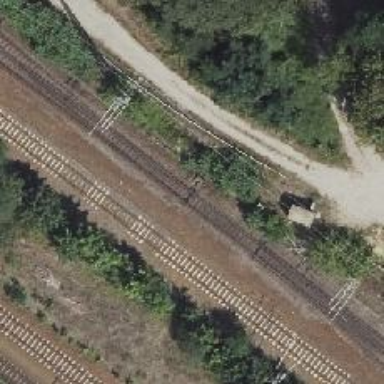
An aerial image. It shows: Railway switch.